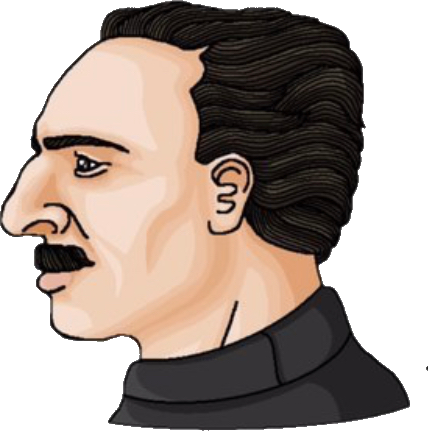
Label: 4_Yes_Chad